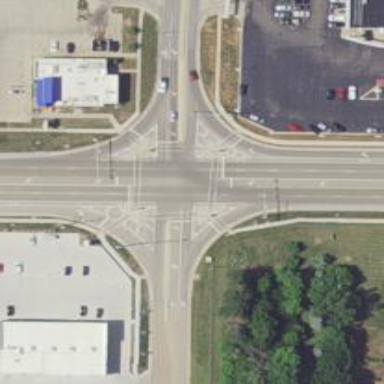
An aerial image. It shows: Crossing with marked lines on the road.